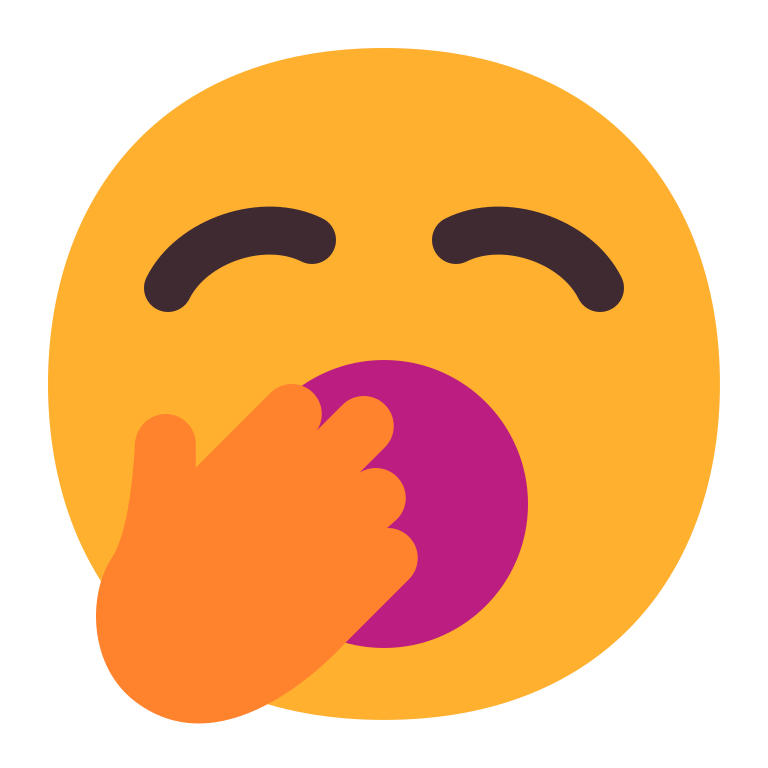
yawning face flat